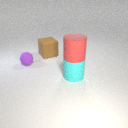
small purple rubber sphere in front of large brown rubber cube